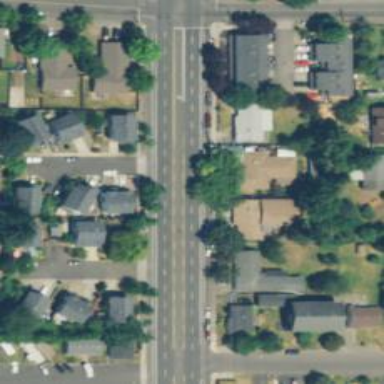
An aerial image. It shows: Residential road with sidewalk on the left side.